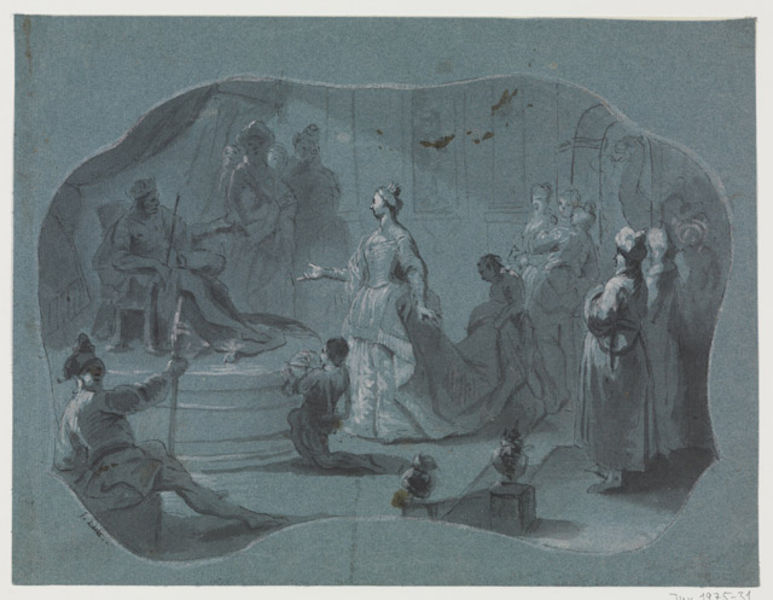
Titel: Die Königin von Saba vor König Salomo
Künstler: Januarius Zick
Standort: Karlsruhe
Institution: Staatliche Kunsthalle Karlsruhe
Schlagwörter: blau, dunkel, feder, gemälde, gruppe, hand, mann, schatten, weiß, aquarell, frauen, grün, menschen, sitzen, ausschnitt, fenster, frau, frisur, geste, grau, haar, hell, kleid, kleider, kreide, licht, männer, pastell, raum, schwarz, skizze, stuhl, szene, tür, türkis, zeichnung, zimmer, dame, schloss, gesellschaft, haube, herren, menge, rock, versammlung, alt, gericht, mützen, barock, bibel, diener, falten, halten, rahmen, rembrandt, sockel, stehen, tragen, bild, herr, innenraum, vorhang, vögel, gewand, mantel, sessel, adel, innen, kind, blatt, bühne, publikum, theater, krone, prinzessin, rokoko, vase, schleppe, bein, papier, düster, bogen, stab, zuschauer, schleppen, monochrom, besucher, rundbogen, treppe, kaiser, könig, lanze, thron, gäste, braut, dunkelblau, tapete, weib, weiber, sitzt, zofe, vasen, stufe, stufen, podest, laviert, tusche, truhe, gefäß, palast, kohle, geben, druck, radierung, stich, schwert, waffen, knien, soldat, waffe, garphik, aqua tinta, bleistift, dreispitz, scherpe, herrscher, trohn, geschenk, entwurf, göttin, ritter, fürst, stift, fleck, flecken, stück, besuch, blaugrün, antik, profan, knieend, kniend, mittelalter, knieen, krönung, prinz, kühl, audienz, garde, baldachin, huldigung, hochzeit, könige, balu, icht, königin, speer, fresko, pokal, gerafft, prunk, bitte, gabe, turban, träger, hofstaat, bitten, herscher, zepter, szepter, präsentieren, historisch, riss, vorzeichnung, kamel, gefärbt, cyan, türkies, gehöht, höhung, weißhöhung, heirat, vortrag, huldigen, thronen, bringen, orientale, saba, gaben, lange gewänder, thronsaal, kniet, türken, kalif, raffen, page, knappen, untertanen, untertan, salomon, anhörung, autorität, nien, querformatig, aufwartung, leibgarde, weißhöhungen, hofhaltung, vorsprechen, szeoter, grisaille weiß weiß gehöht, könig braut frauen, besuch bei könig, bitonal, küönig, dirner, jalten, schrrscher, kanppen